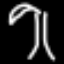
Label: palm tree